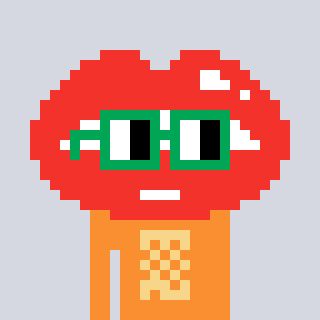
a pixel art character with square green glasses, a lips-shaped head and a orange-colored body on a cool background